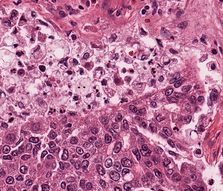
Tumor epithelial tissue: yes
Tumor-associated stroma tissue: yes
Normal tissue: no